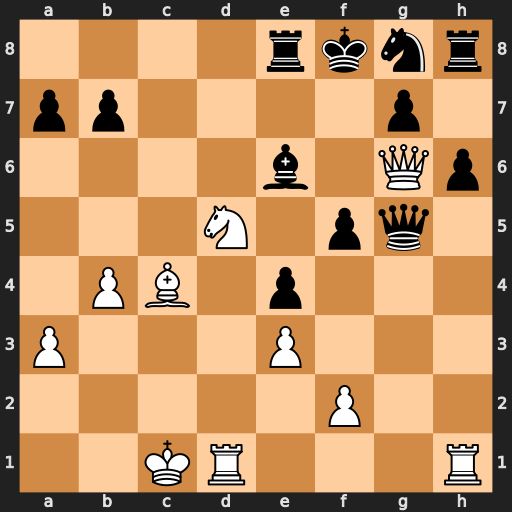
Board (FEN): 4rknr/pp4p1/4b1Qp/3N1pq1/1PB1p3/P3P3/5P2/2KR3R
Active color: w
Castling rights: -
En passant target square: -
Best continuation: Qxg5 hxg5 Rxh8